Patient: sex M, age 64
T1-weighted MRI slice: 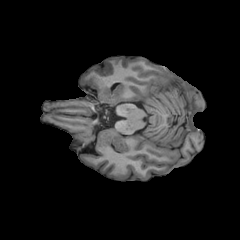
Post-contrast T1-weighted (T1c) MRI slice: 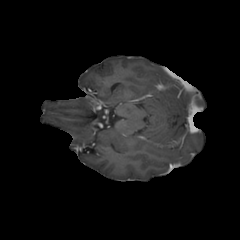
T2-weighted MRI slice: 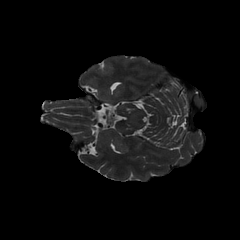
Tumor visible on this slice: no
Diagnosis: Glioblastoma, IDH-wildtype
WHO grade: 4